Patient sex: F
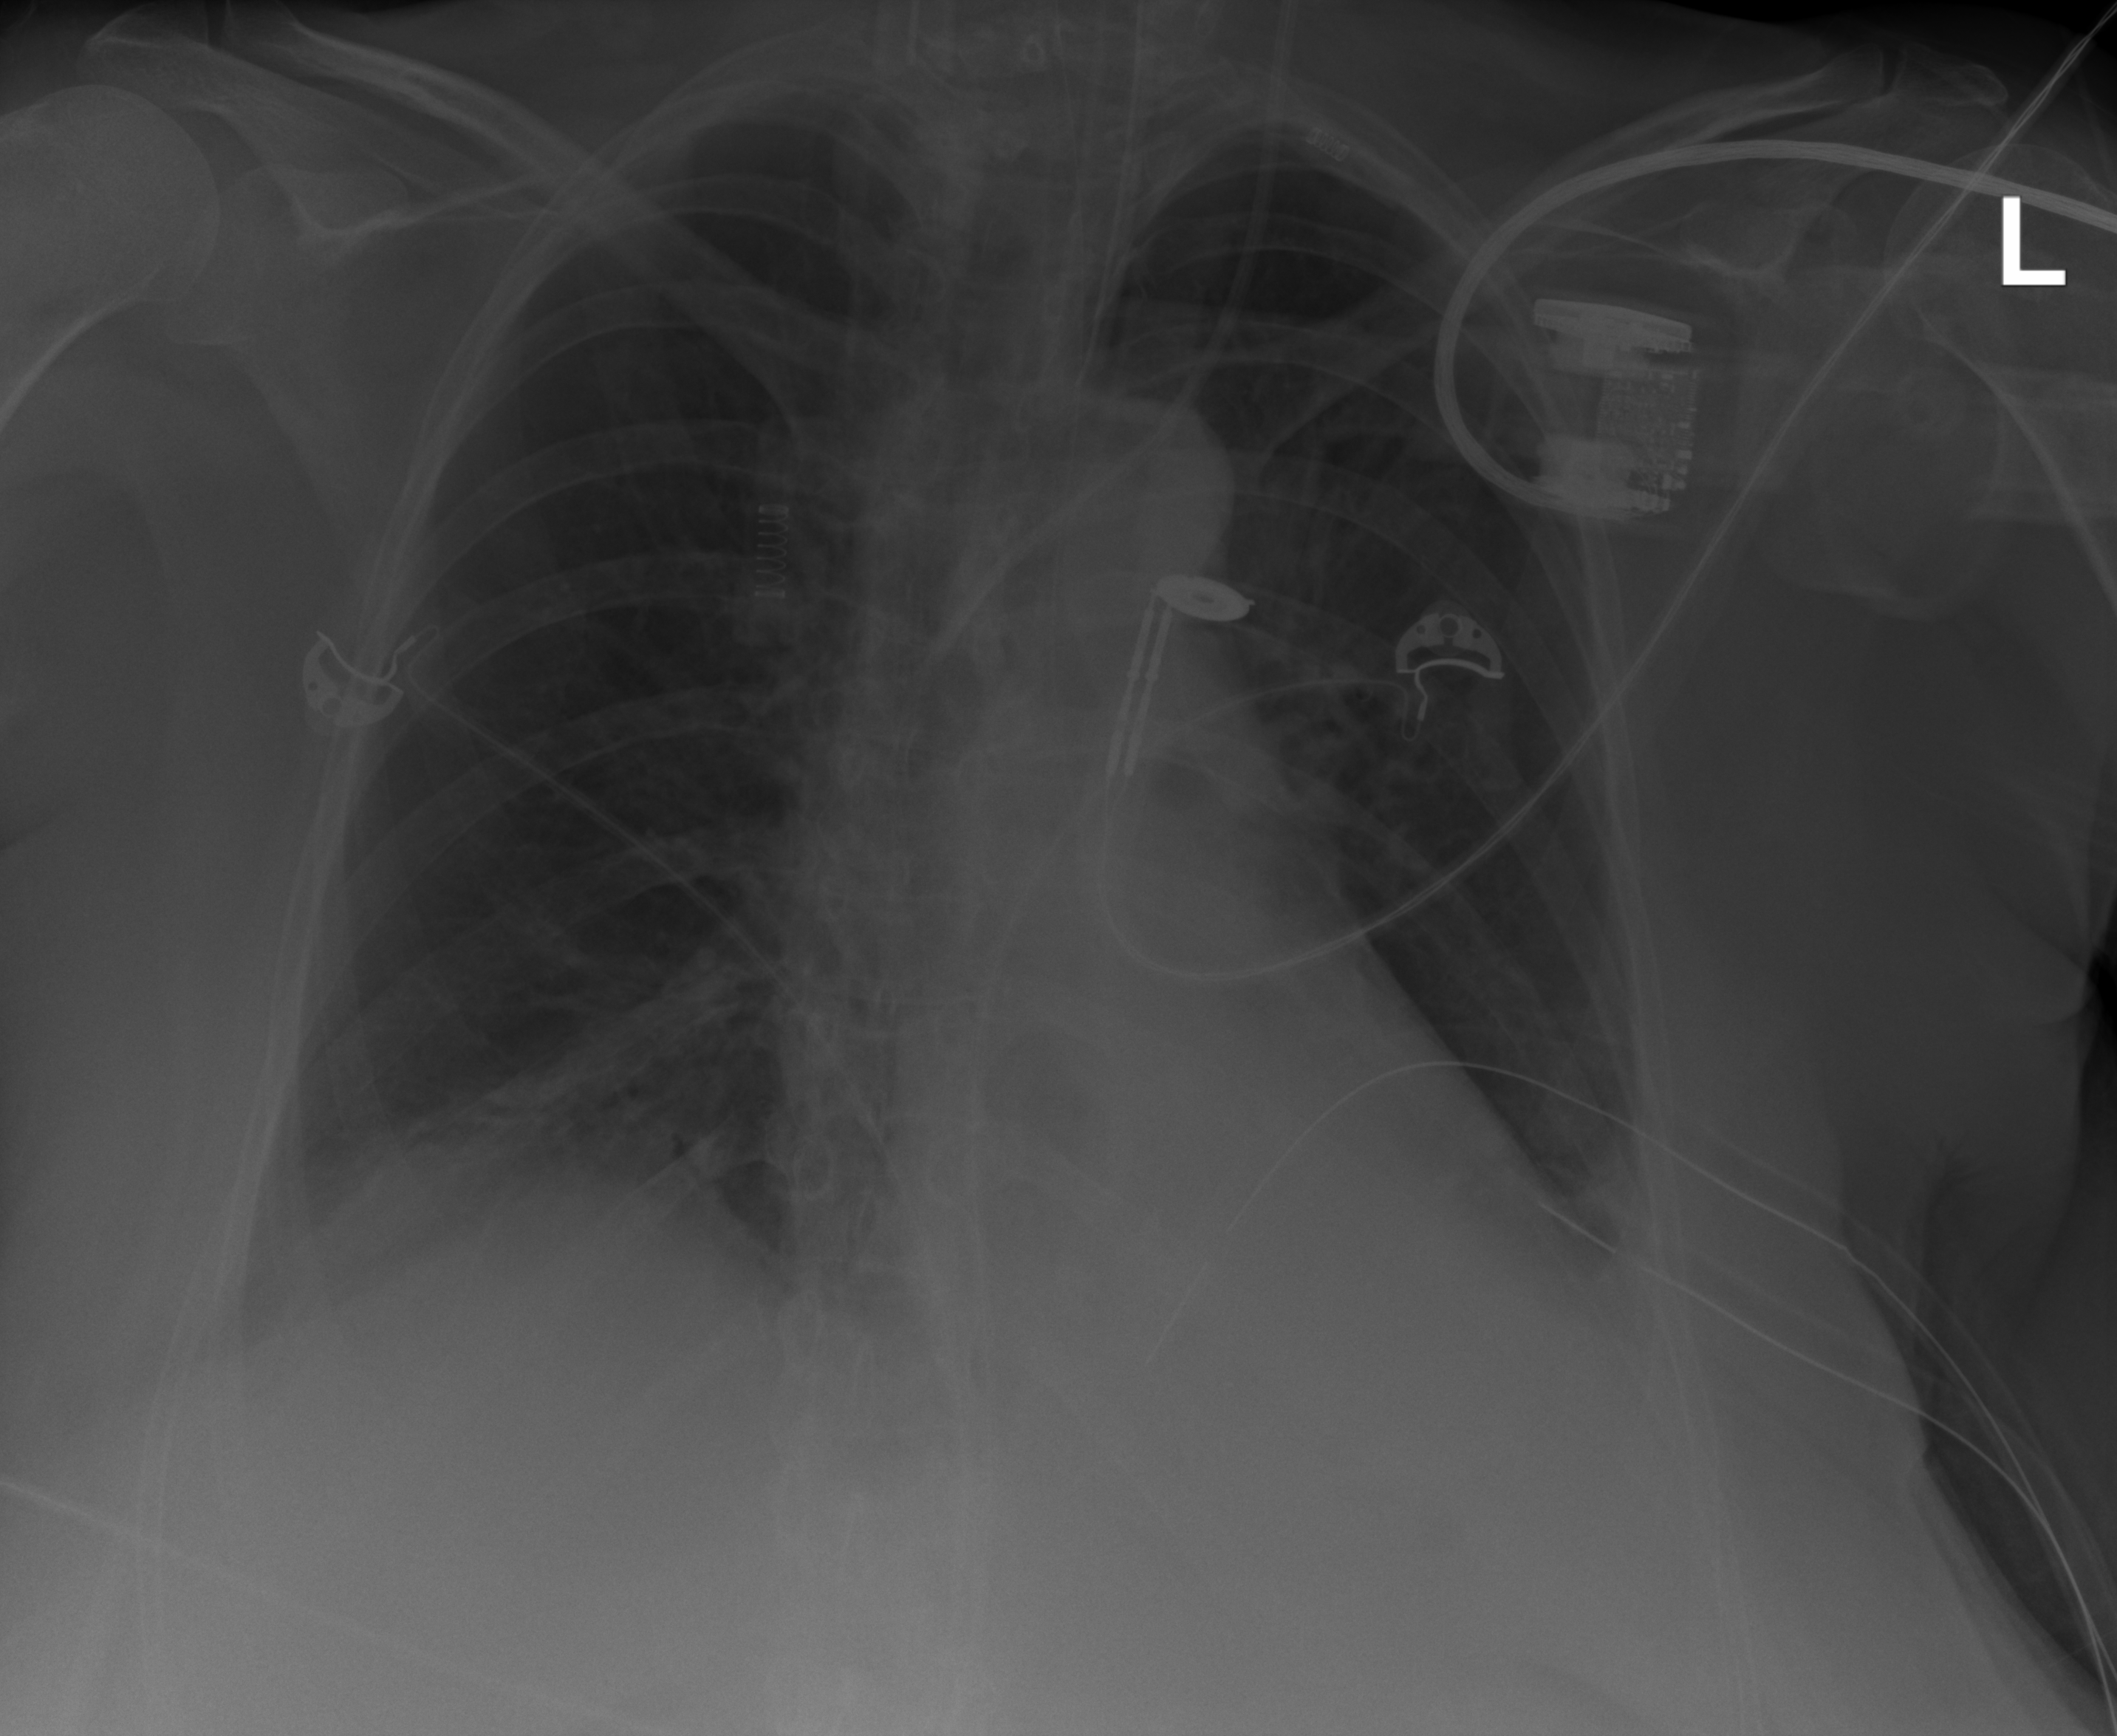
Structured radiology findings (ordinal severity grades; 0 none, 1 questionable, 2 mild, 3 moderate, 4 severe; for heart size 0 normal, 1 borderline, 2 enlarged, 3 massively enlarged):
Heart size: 0
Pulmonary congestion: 0
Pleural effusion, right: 2
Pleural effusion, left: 2
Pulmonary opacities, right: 0
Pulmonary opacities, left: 0
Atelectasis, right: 2
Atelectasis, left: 2